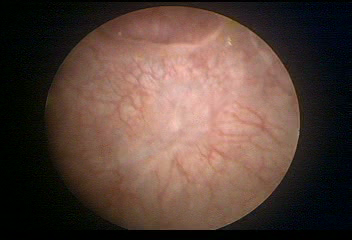
Modality: WLC
Class: Foreign bodies
Subclass: AirBubble
Bladder cancer association: No
Annotated structures: Air bubble